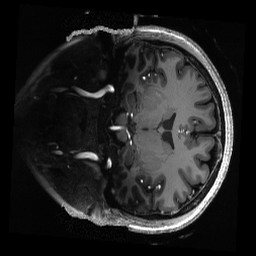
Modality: T1w
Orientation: coronal
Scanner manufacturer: siemens
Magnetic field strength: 7 T
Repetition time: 3.82 s
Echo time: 0.00172 s